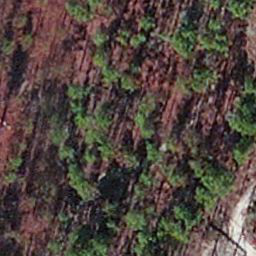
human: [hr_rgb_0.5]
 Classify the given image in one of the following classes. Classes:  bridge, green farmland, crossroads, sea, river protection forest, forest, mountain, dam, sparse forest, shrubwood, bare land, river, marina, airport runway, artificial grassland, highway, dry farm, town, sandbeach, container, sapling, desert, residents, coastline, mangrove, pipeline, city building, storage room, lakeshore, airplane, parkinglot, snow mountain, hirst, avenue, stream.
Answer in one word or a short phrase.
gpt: sapling